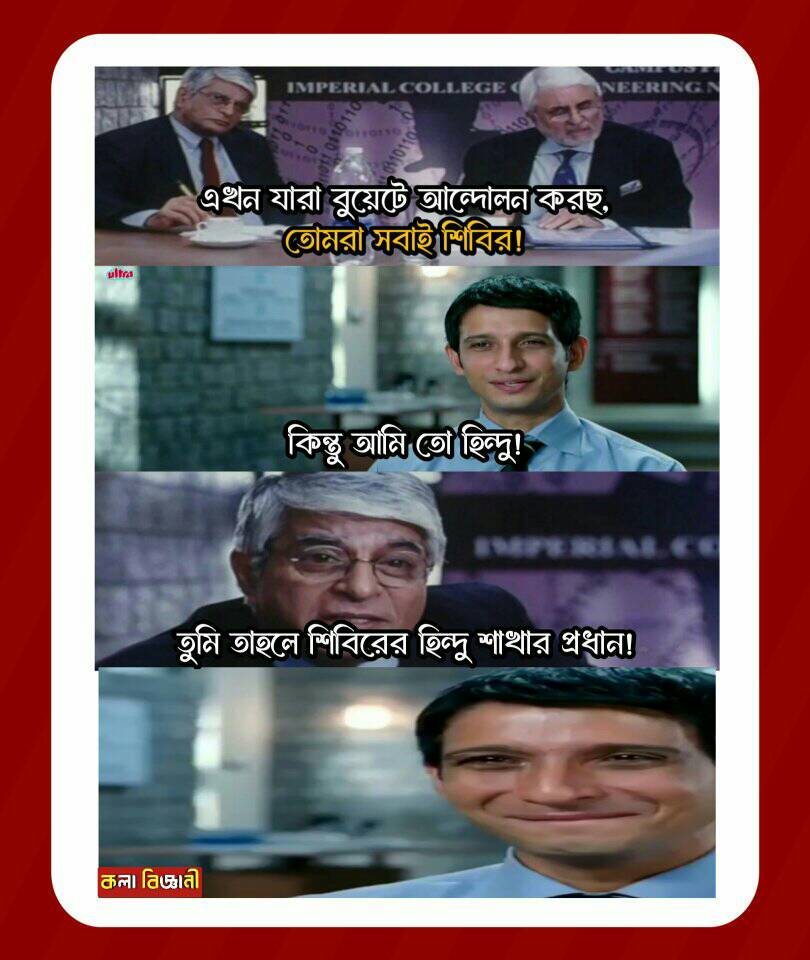
Text: এখন যারা বুয়েটে আন্দোলন করছ তোমরা সবাই শিবির কিন্তু আমি তো হিন্দু তুমি তাহলে শিবিরের হিন্দু শাখার প্রধান
Label: Hate
Hate category: Political
Targeted group: Organization